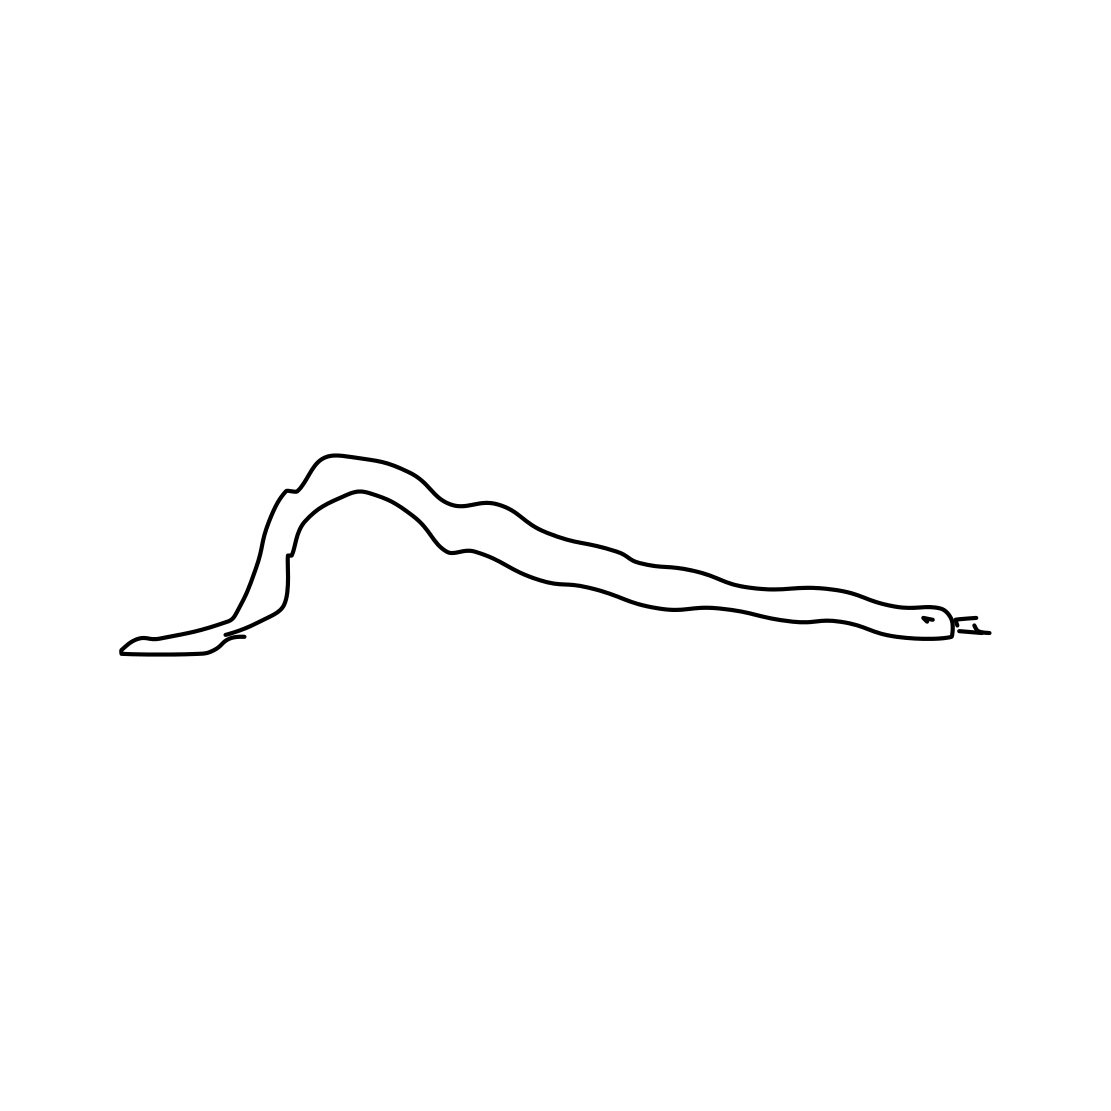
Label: snake